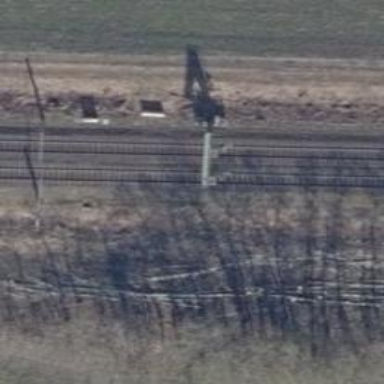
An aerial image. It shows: Railway signal.